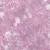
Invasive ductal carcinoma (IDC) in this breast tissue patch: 0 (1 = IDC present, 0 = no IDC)